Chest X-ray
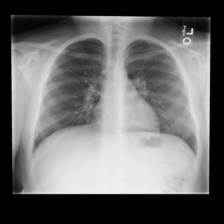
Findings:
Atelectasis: negative
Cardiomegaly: negative
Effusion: negative
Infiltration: negative
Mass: negative
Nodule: negative
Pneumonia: negative
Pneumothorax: negative
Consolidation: negative
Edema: negative
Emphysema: negative
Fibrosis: negative
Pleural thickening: negative
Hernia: negative